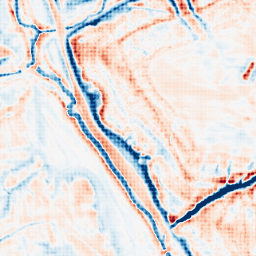
Category: edge_preserving
Decomposition family: bilateral
Decomposition parameters: d: 21
sigma_color: 150
sigma_space: 100
Upsampling method: sinc_hamming
Upsampling parameters: scale: 4
kernel_size: 4
Upsampling scale: 4